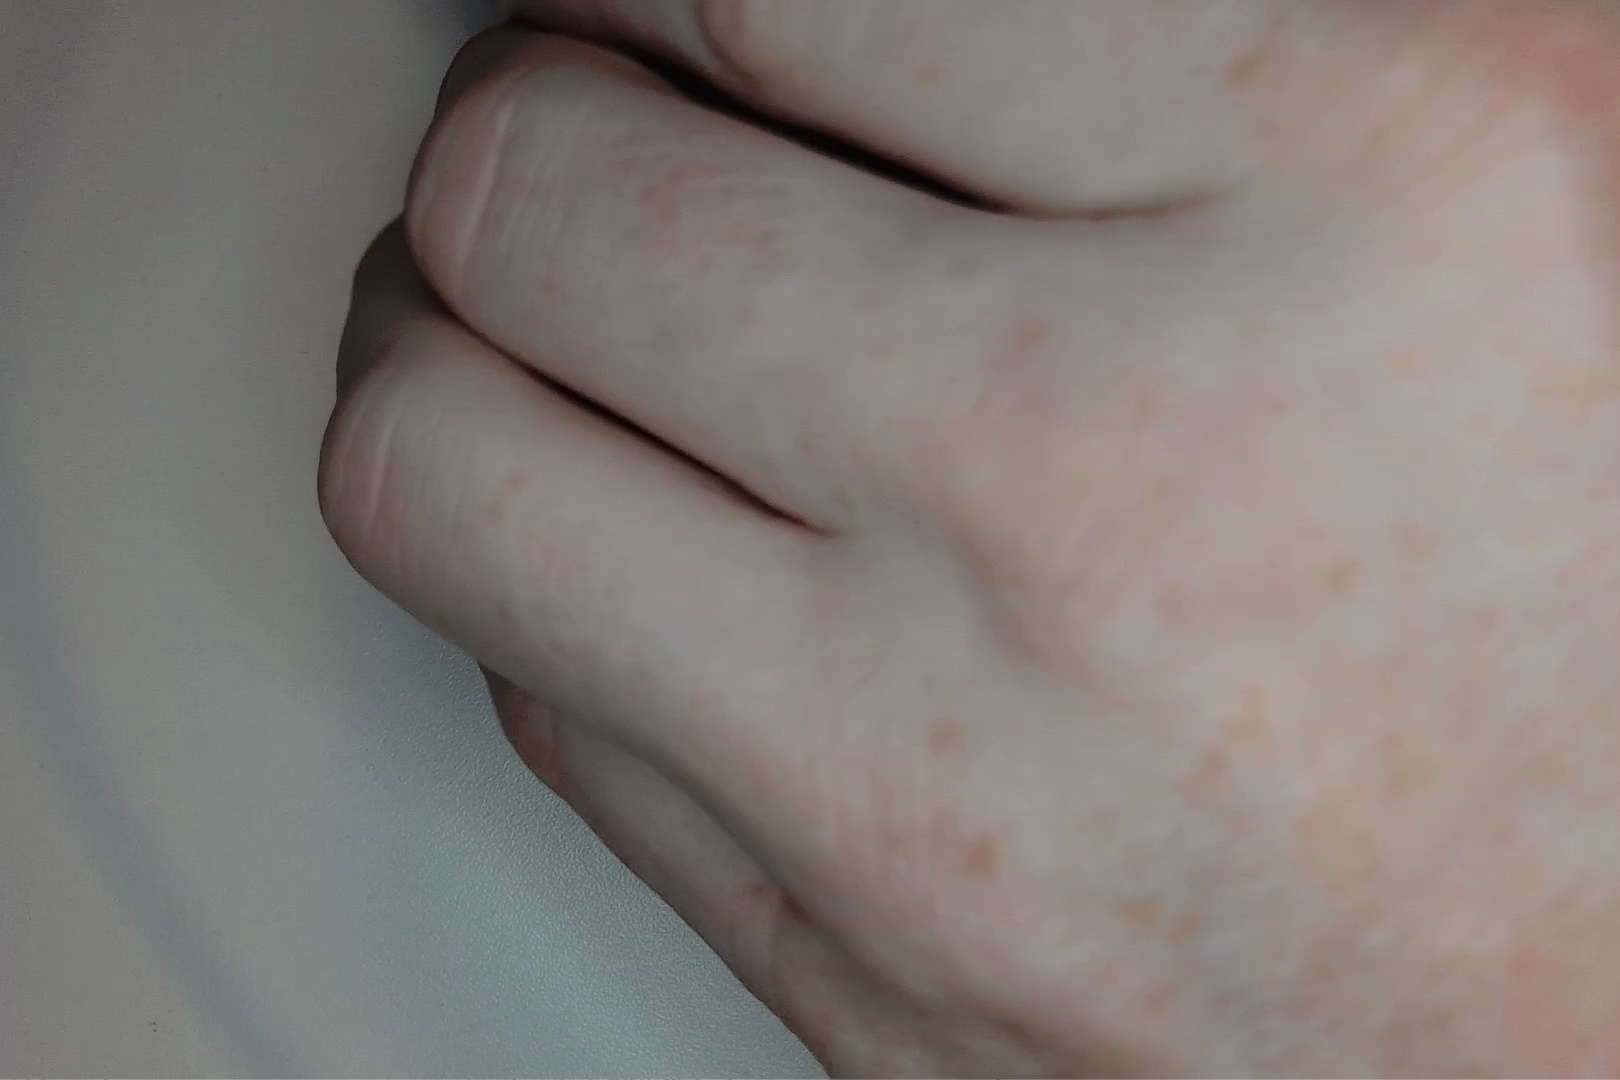
Label: anomaly